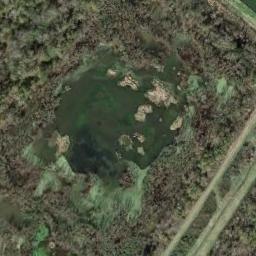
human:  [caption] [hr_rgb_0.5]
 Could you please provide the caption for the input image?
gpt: The wetland consists of bare land, Green plants, Dry plants and water .

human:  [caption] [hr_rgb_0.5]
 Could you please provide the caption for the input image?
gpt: There are many different areas of water surrounded by wetlands .

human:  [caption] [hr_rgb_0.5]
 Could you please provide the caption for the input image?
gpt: There is a lake in the brown bare land in a wetland with sparse green plants on the bare land .

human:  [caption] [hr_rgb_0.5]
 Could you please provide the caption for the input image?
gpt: About two-fifths of this wetland is water .

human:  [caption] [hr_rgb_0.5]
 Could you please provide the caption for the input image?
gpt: There are some water areas and bare land on the wetland .